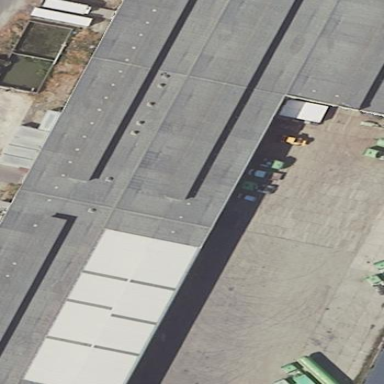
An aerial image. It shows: Industrial building.